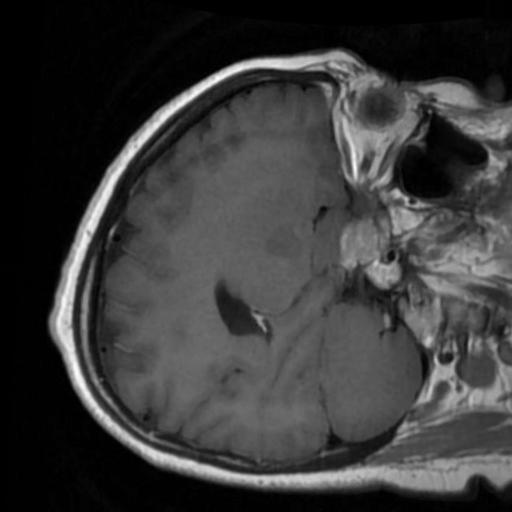
Label: brain_tumor